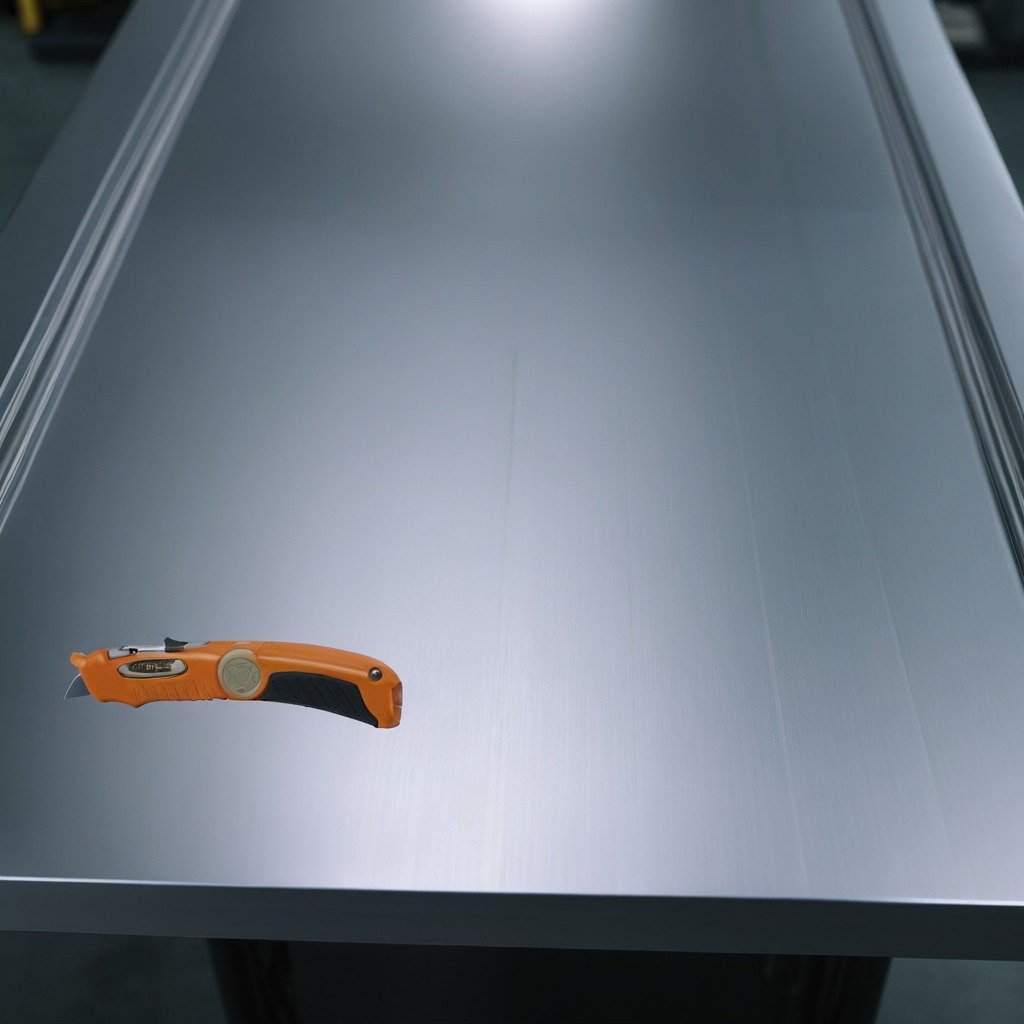
A utility knife lying on the metal table.